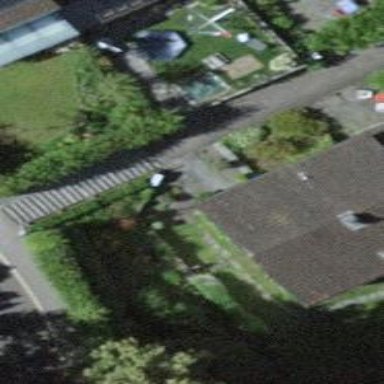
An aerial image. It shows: Paved footway.